Interaction volume radius: 5 \u00c5
Interaction volume height: 10 \u00c5
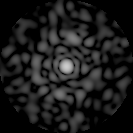
Disorder parameter: 0.8048